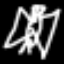
Label: angel